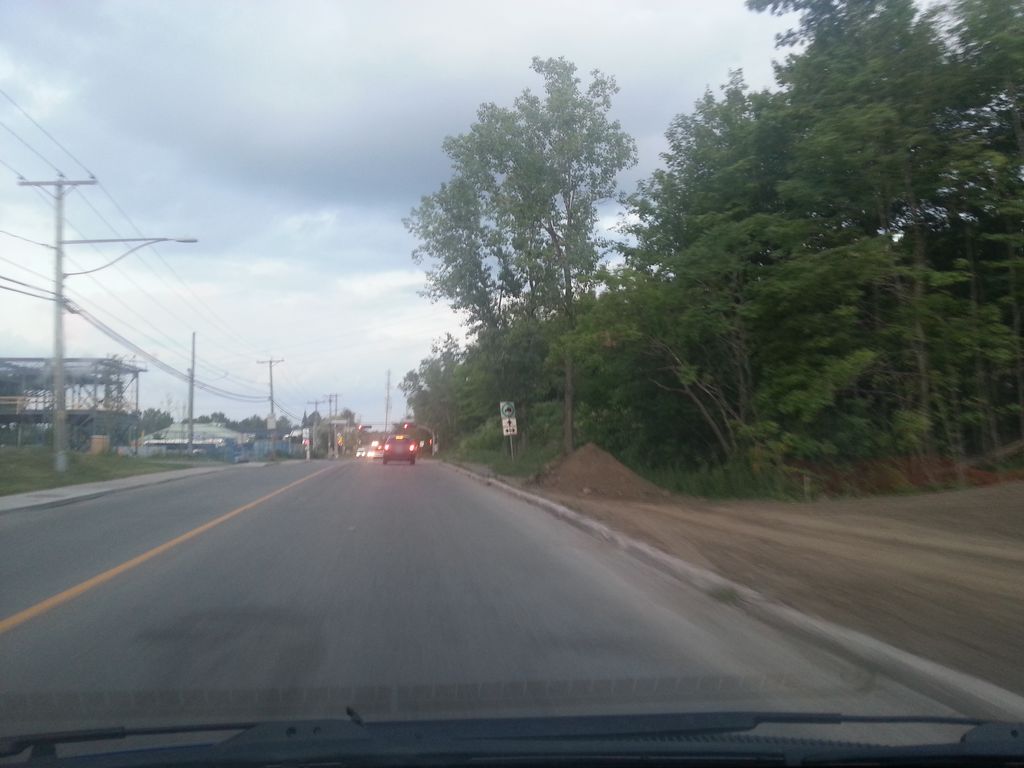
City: ottawa-gatineau